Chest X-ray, PA view. Patient: 51 years old, sex M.
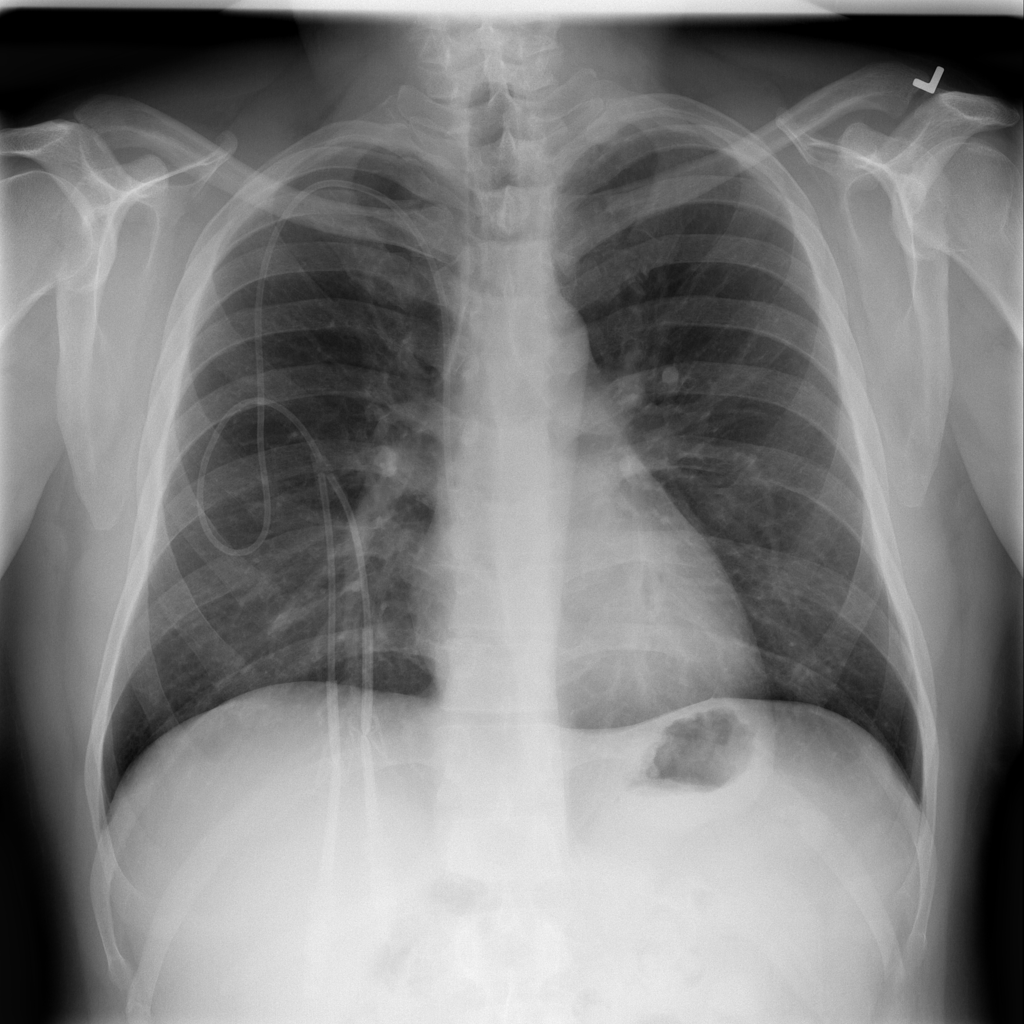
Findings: No Finding